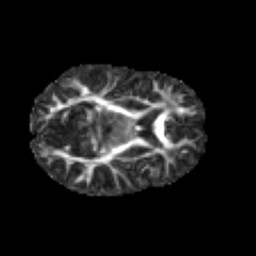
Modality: FA
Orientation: axial
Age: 6
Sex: male
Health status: healthy